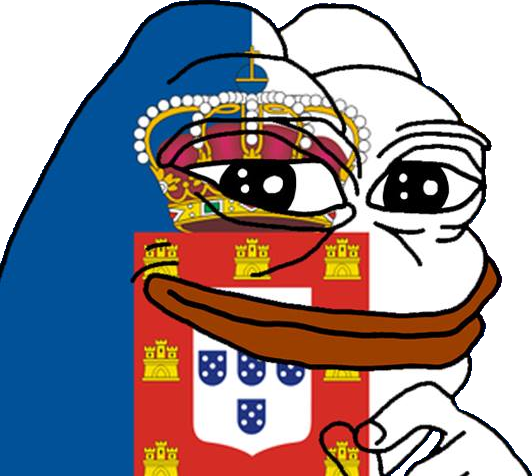
Label: 5_Pepe